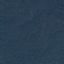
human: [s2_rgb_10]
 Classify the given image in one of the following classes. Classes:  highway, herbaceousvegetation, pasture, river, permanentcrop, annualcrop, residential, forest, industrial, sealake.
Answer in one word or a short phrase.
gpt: Forest